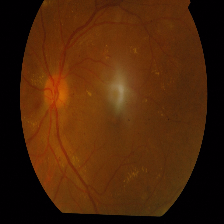
Diabetic retinopathy grade: Proliferative DR